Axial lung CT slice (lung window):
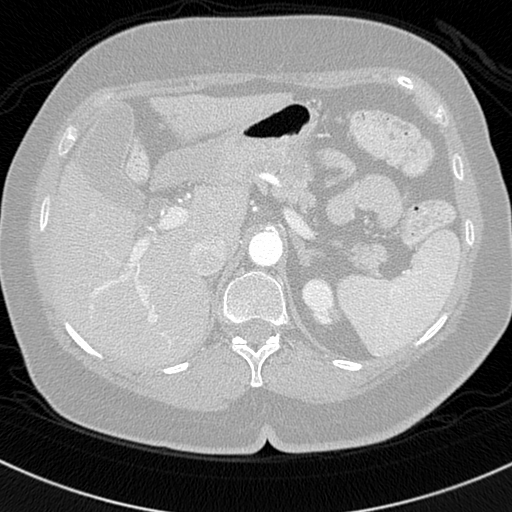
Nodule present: no